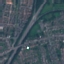
Land use / land cover class: Highway